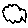
Label: cloud